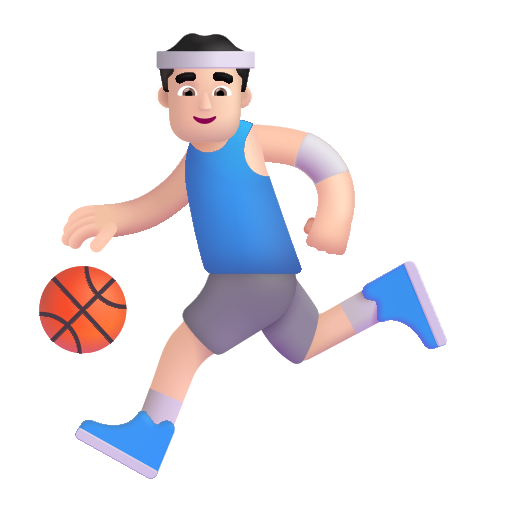
man bouncing ball color light